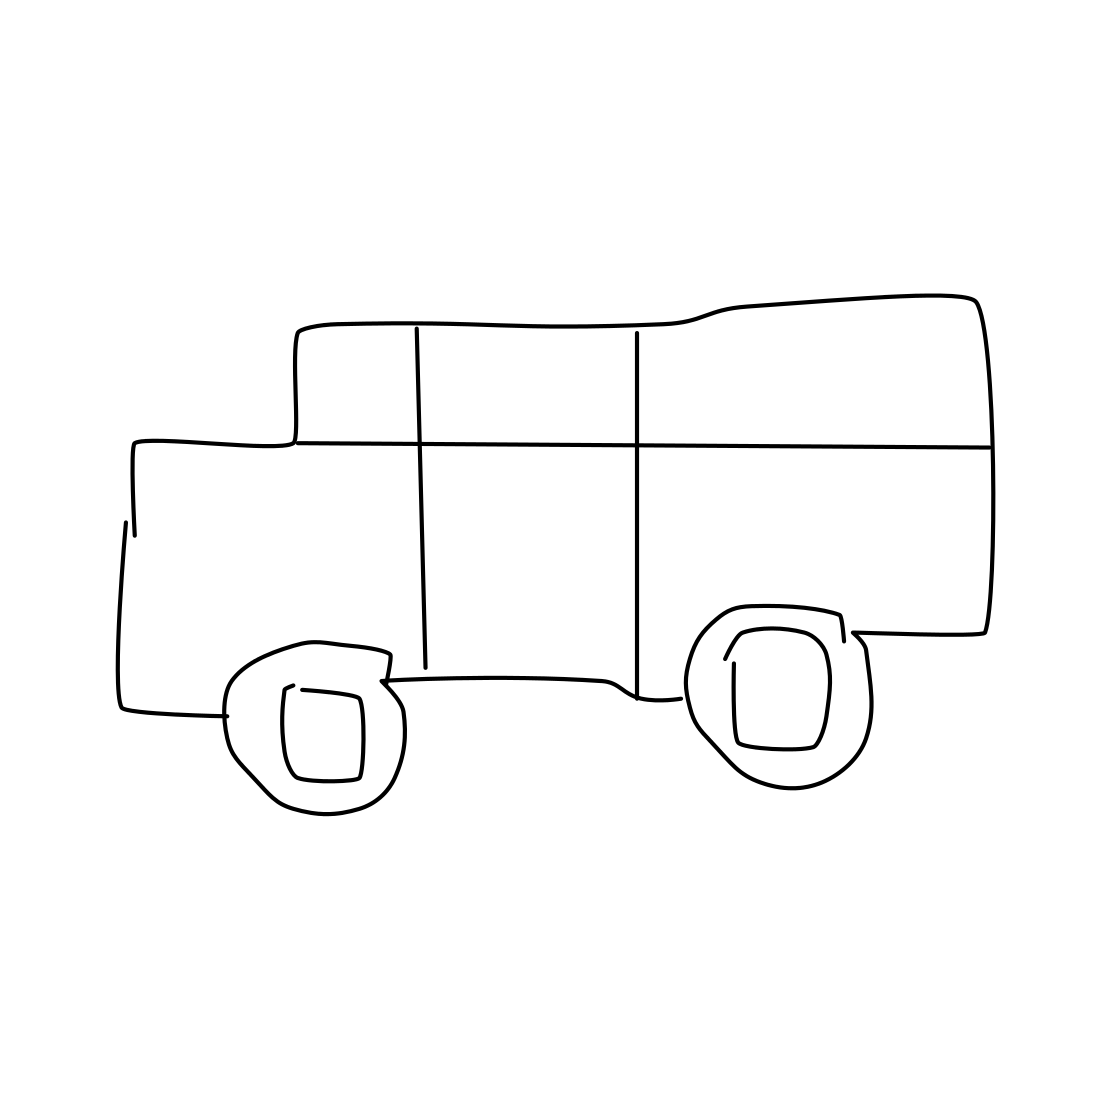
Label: suv